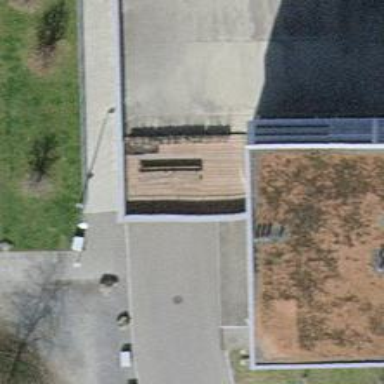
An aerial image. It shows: Parking entrance.